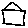
Label: house